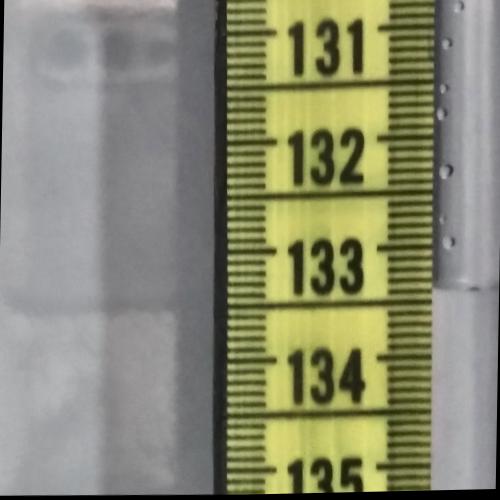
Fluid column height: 133.4 cm